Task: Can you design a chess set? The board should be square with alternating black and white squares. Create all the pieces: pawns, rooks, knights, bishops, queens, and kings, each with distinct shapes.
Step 3972:
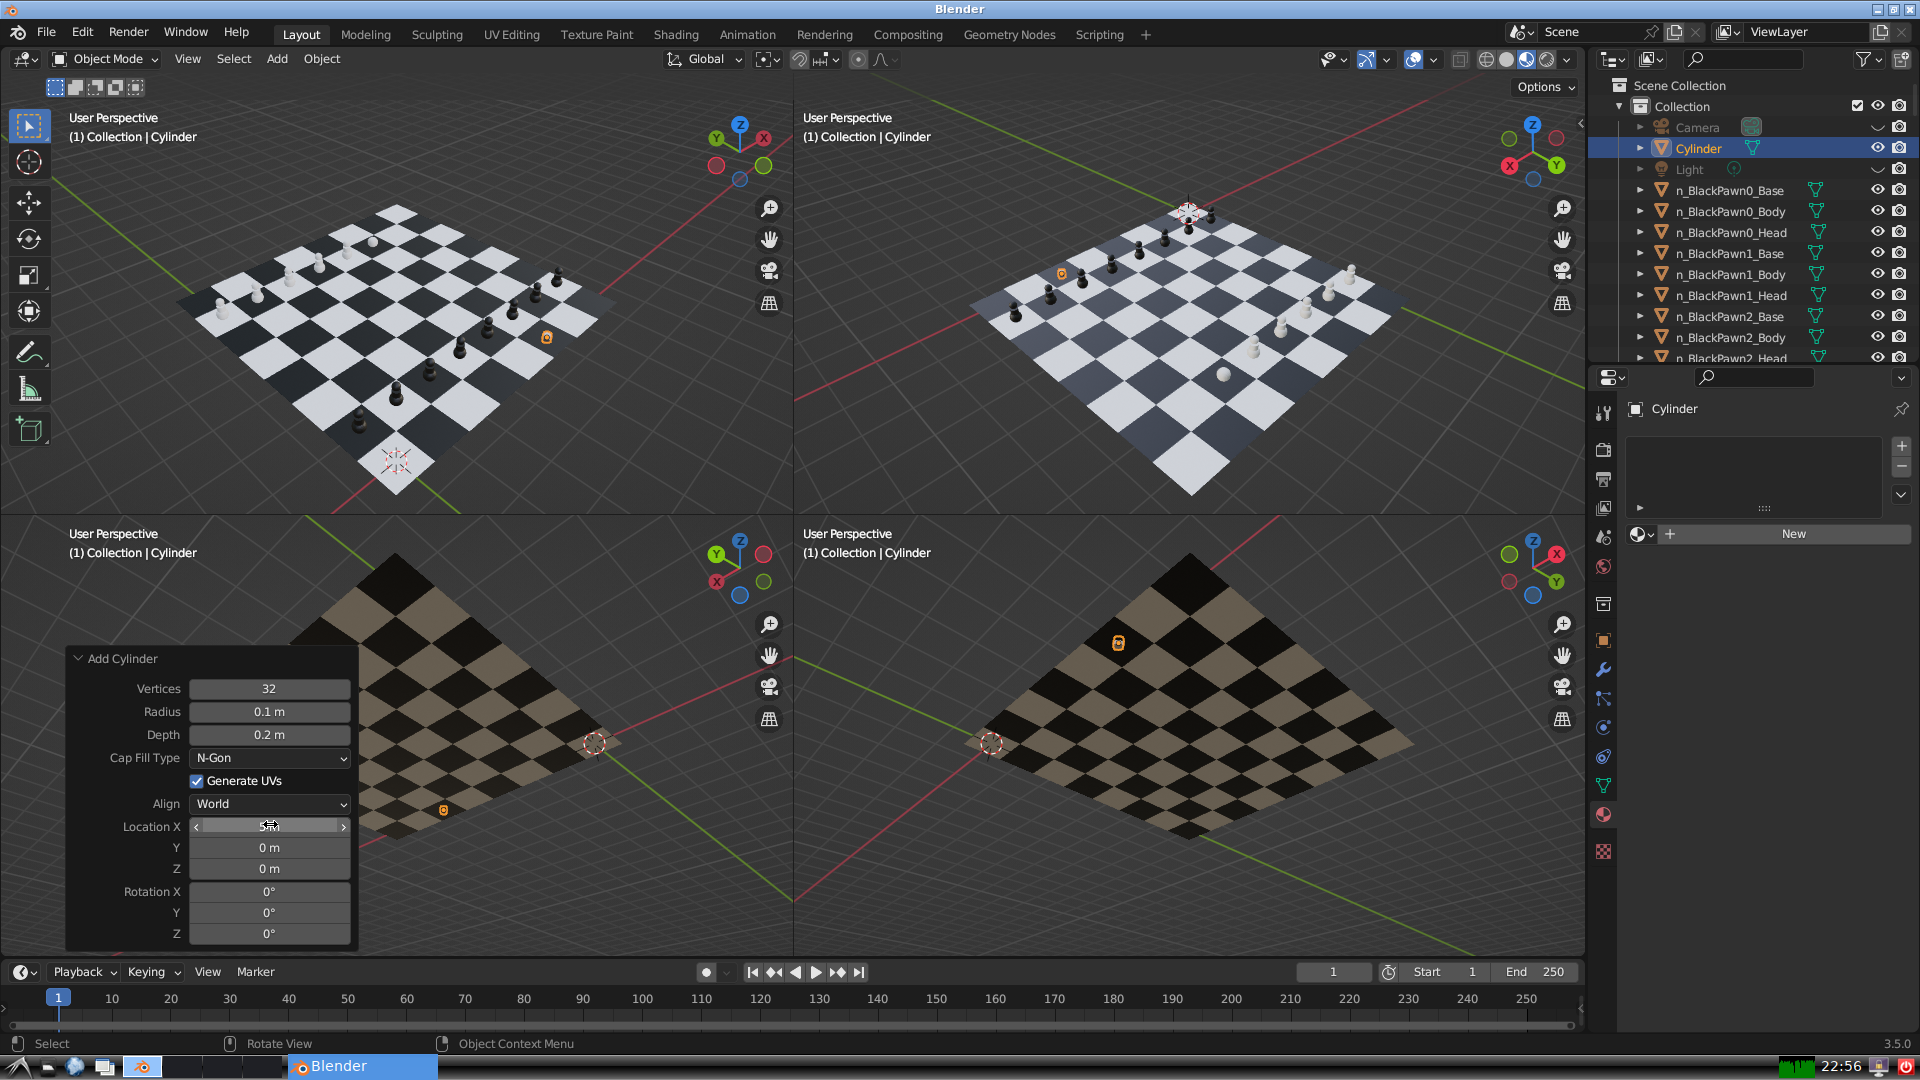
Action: {"mouse_move": [270, 844]}